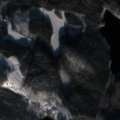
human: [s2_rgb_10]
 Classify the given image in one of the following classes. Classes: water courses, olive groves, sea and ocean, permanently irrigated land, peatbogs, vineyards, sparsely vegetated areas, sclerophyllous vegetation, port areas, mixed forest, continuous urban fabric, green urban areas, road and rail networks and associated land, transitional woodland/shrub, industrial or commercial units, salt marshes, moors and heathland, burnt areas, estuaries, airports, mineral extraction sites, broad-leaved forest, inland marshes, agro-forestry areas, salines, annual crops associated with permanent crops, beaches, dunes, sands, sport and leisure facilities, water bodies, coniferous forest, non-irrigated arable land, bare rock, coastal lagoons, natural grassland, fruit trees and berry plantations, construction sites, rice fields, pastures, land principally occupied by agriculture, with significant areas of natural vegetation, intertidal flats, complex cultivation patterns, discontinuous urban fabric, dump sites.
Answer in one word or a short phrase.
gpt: land principally occupied by agriculture, with significant areas of natural vegetation, coniferous forest, mixed forest, transitional woodland/shrub, water bodies